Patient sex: F
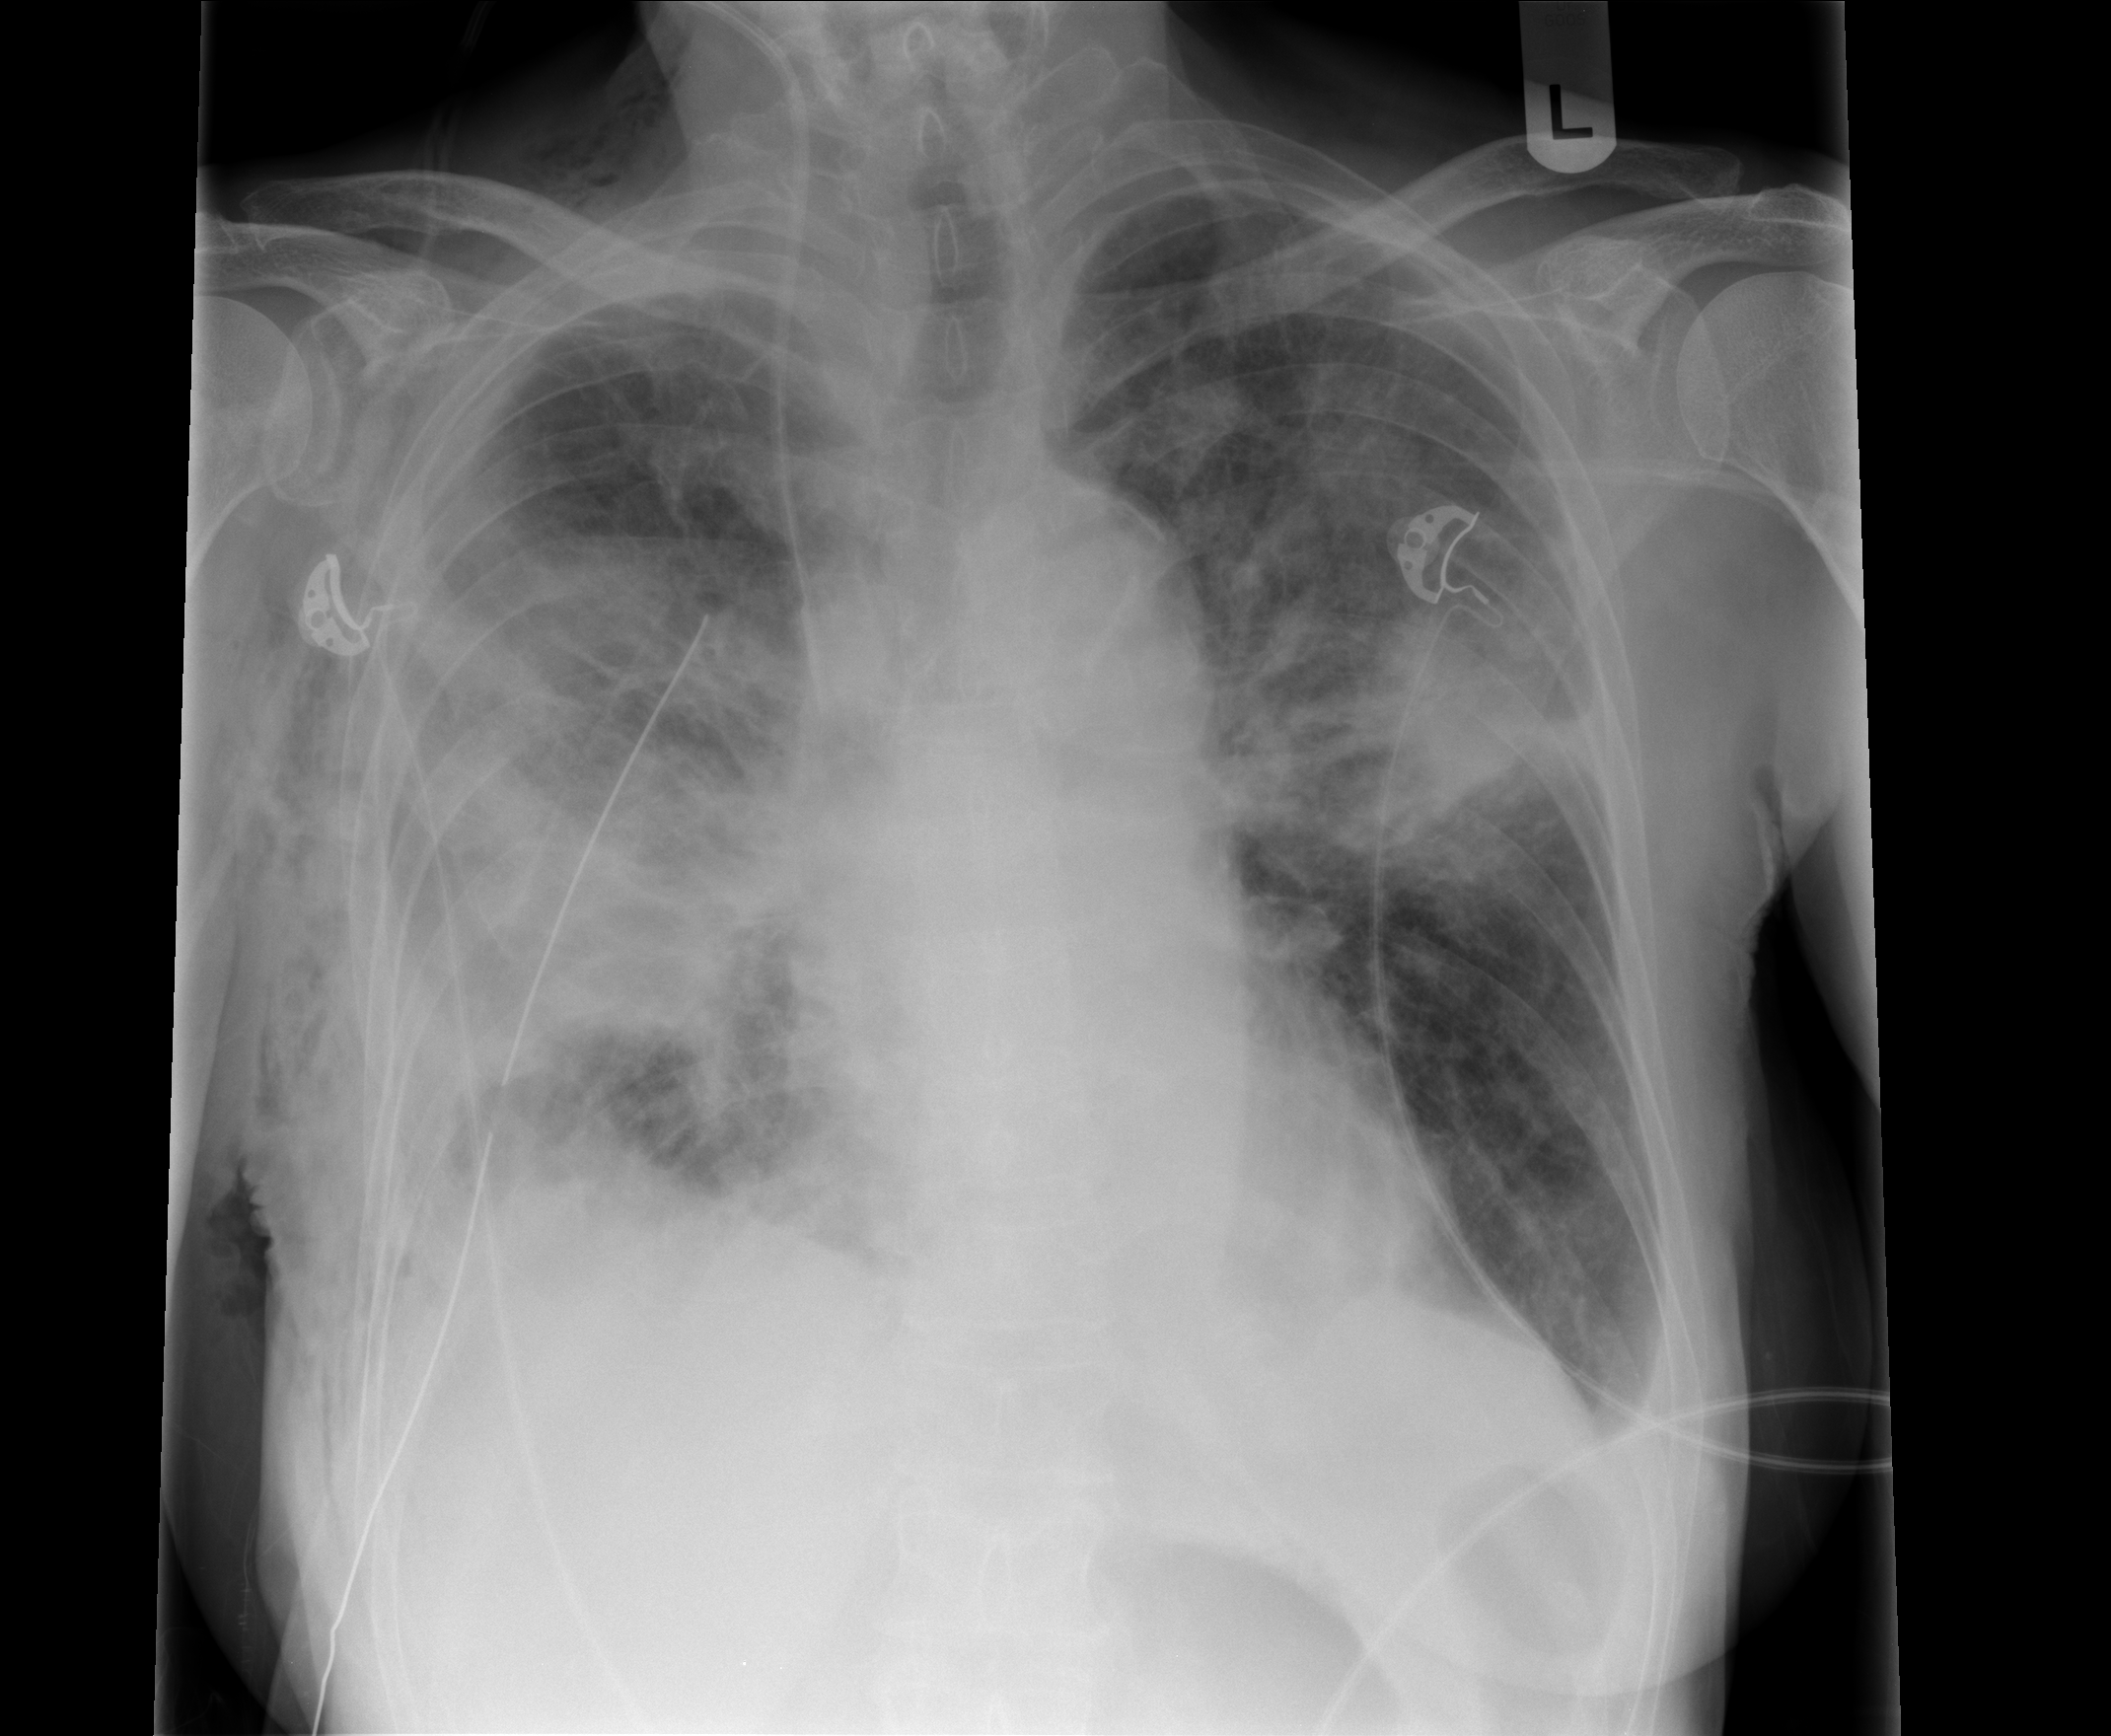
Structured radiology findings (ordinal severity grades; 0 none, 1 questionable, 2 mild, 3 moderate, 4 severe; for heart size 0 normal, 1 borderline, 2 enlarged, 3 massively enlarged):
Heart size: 0
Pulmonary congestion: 1
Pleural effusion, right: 2
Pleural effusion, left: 1
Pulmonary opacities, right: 3
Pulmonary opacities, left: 2
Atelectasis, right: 3
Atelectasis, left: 3